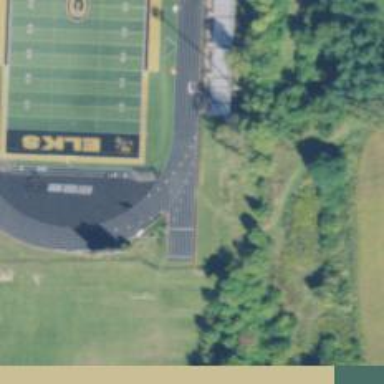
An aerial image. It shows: Athletic track located in leisure land area.